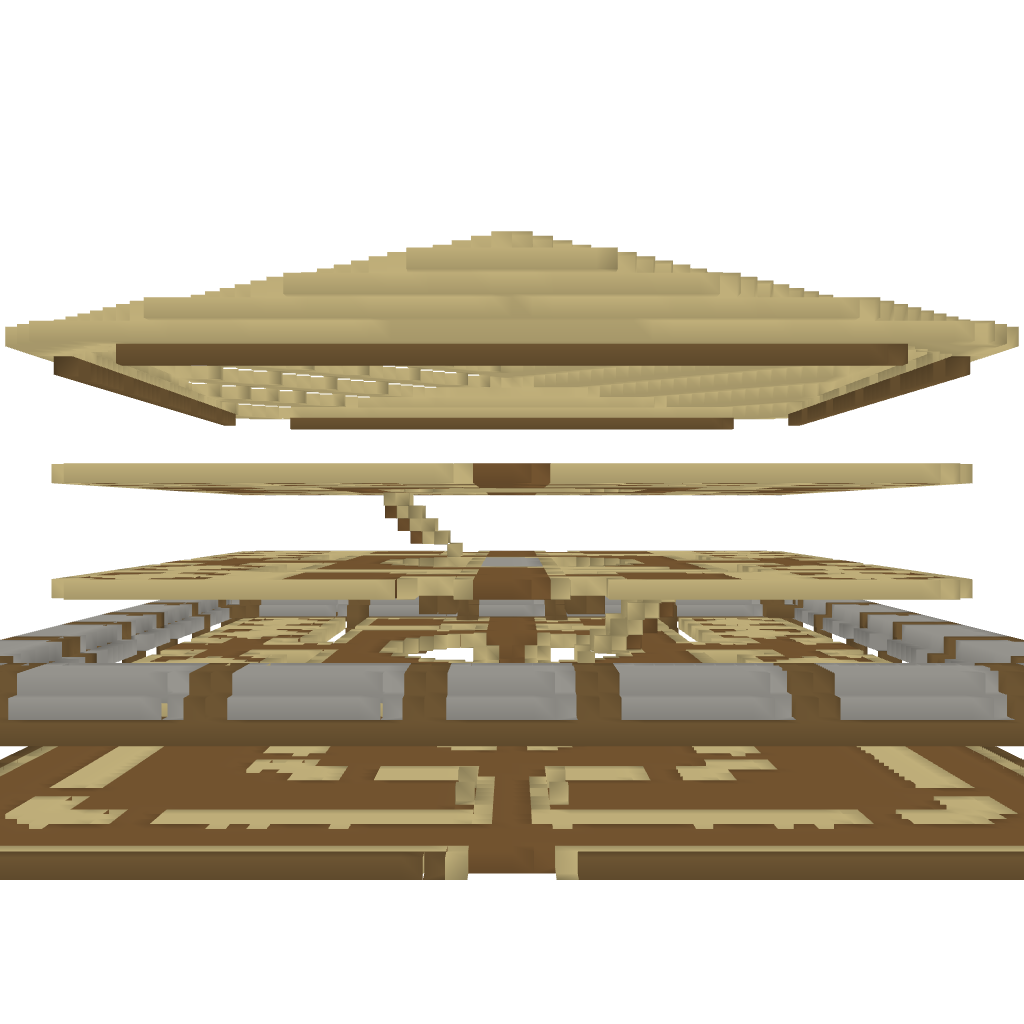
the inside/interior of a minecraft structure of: RCSys - Wooden Store 64x64x33